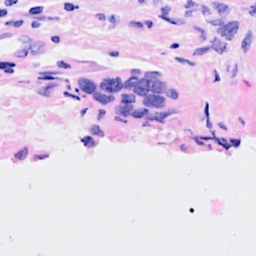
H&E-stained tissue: Breast